Question: I'm trying to execute a stored procedure in my project, but the enumeration is not yielding any results.
Why? What am I doing wrong?
Info about my project:
'''
.NET Framework 4.5
<package id="EntityFramework" version="5.0.0" targetFramework="net45" />
Microsoft SQL Server 2008 (SP3) - 10.0.5500.0 (X64)
'''
Manually using stored procedure works and returns the correct data:
'''
DECLARE @return_value int
EXEC @return_value = [dbo].[GetFeatures]
@XMLDoc = N'<ArrayOfInt><int>280</int><int>286</int><int>279</int><int>292</int><int>277</int></ArrayOfInt>',
@ReleaseId = 340
SELECT 'Return Value' = @return_value
'''
Here's where I execute the stored procedure in my code:
'''
public ObjectResult<GetFeatures_Result> GetFeatures(List<int> featureIds, int releaseId, int? timeboxId, int? teamId)
{
string xmlFeatureIds = null;
var xs = new XmlSerializer(typeof(List<int>));
var ms = new MemoryStream();
xs.Serialize(ms, featureIds.ToList());
//xmlFeatureIds = Encoding.UTF8.GetString(ms.ToArray());
xmlFeatureIds = "<ArrayOfInt><int>280</int><int>286</int><int>279</int><int>292</int><int>277</int></ArrayOfInt>";
//releaseId = 340;
var release = _rmContext.Releases.FirstOrDefault(x => x.Id == releaseId);//works, Releases is just a table
var obj = _rmContext.GetFeatures(xmlFeatureIds, releaseId, null, null); //enumeration didn't yield any results
var obj2 = _rmContext.GetFeatures(xmlFeatureIds, releaseId, null, null).ToList(); //length of this is zero.
return obj;
}
'''
Model browser and visual studio setup:

EDIT:
From the SQL profiler:
'''
declare @p1 xml
set @p1=convert(xml,N'<ArrayOfInt><int>280</int><int>286</int><int>279</int><int>292</int><int>277</int></ArrayOfInt>')
exec [dbo].[GetFeatures] @XMLDoc=@p1,@ReleaseId=340,@TimeBoxId=NULL,@TeamId=NULL
'''
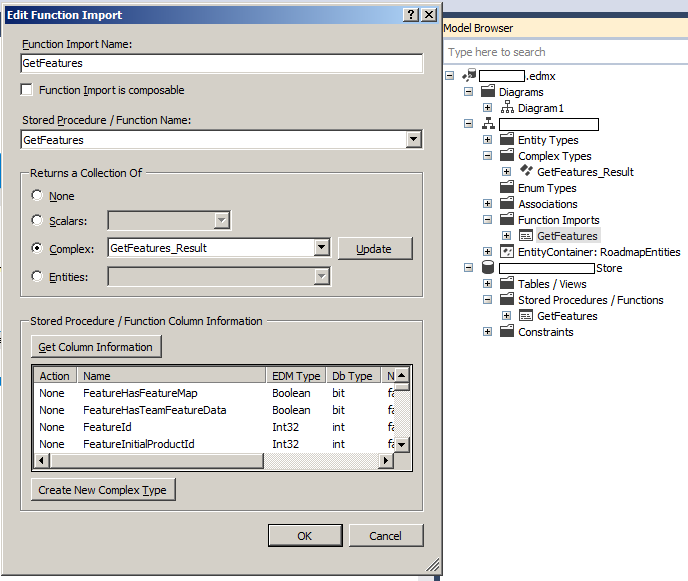
Answer: The query sent from your application passes an explicit value of 'NULL' for the parameters '@TimeBoxId' and '@TeamId'.
The one you are testing in SSMS omits these parameters entirely.
If the parameters have defaults these are only applied when the parameters are omitted or the 'DEFAULT' keyword is specified.
This explains the difference in behaviour.
I'm not sure if there is any way to get the EF generated query to do that but you can either alter the application to pass the desired default values of '0' instead of 'NULL' or alter the stored procedure so the first step is.
'''
SET @TimeBoxId = ISNULL(@TimeBoxId,0)
SET @TeamId = ISNULL(@TeamId,0)
'''